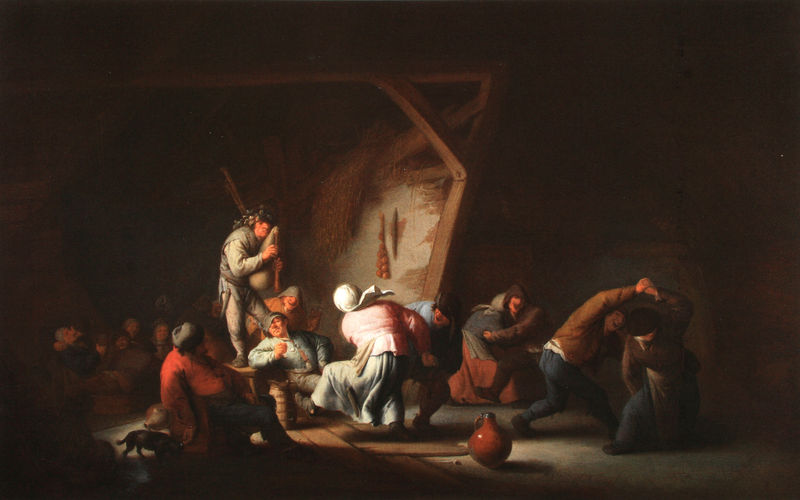
Titel: Bauerntanz in einer Schenke
Künstler: Adriaen van Ostade
Standort: Vaduz-Wien
Institution: Sammlungen des Fürsten von und zu Liechtenstein
Schlagwörter: dunkel, gemälde, hand, mann, schatten, umhang, weiß, frauen, menschen, sitzen, frau, hell, kleid, licht, männer, raum, stützen, tisch, haus, hund, rot, tier, tuch, fest, leute, malerei, rock, tanz, alt, betrunken, feier, feiern, jacke, kneipe, trinken, wand, arm, innenraum, niederlande, gehen, hütte, personen, musik, musiker, tanzen, rosa, bauern, genre, krug, stillleben, vase, man, getreide, heu, bauernhof, kopftuch, musikinstrument, balken, lichteinfall, fallen, freude, bauer, leuchten, zwiebel, katze, gefäß, schwein, scheune, dieb, kämpfen, singen, stall, dudelsack, hirten, tänzer, wirtshaus, knoblauch, zwiebeln, fremd, eigenlicht, g, 1600, 1580, bauerntanz, stalls, fremdlich, fremdlicht, sitzebn, fäß, hzund